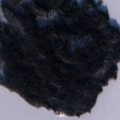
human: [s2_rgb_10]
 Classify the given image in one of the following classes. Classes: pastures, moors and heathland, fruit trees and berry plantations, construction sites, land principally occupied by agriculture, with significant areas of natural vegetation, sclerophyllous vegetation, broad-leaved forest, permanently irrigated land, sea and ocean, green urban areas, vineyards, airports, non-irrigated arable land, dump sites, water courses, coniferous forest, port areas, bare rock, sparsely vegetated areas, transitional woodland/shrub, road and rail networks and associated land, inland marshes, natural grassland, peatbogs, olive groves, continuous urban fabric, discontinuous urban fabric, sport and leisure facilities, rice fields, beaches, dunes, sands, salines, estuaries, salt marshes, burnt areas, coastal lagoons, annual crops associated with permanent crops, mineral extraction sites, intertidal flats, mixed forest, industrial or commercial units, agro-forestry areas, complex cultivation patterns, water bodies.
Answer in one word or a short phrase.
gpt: coniferous forest, mixed forest, water bodies